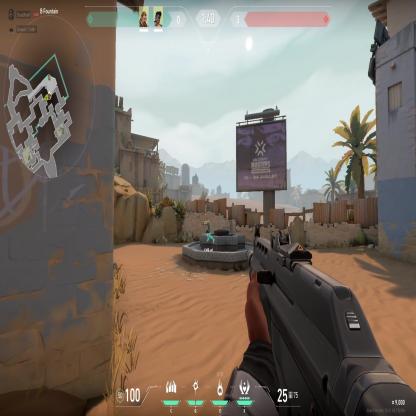
Label: teammate